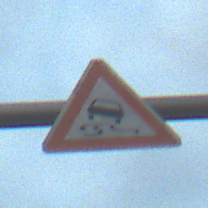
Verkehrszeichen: SchleuderOderRutschgefahr
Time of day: SunriseSunset
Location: Outdoor (RoadRail)
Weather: PartlyCloudy
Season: NotSpecified
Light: Natural